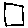
Label: square